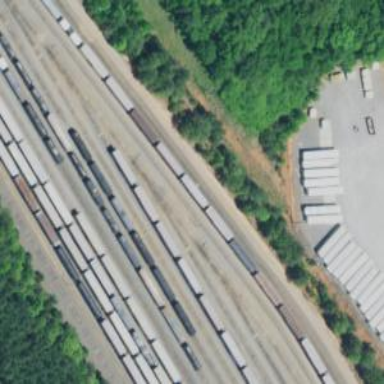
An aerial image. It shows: Railway yard.